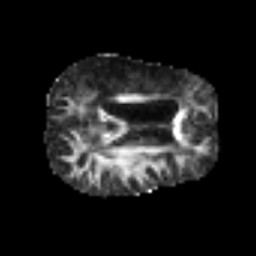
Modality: FA
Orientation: axial
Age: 54
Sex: male
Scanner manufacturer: siemens
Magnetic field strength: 3 T
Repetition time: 6.1 s
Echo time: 0.101 s